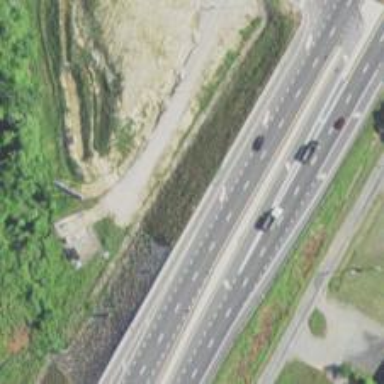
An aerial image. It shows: Expressway with asphalt surface categorized as trunk highway.